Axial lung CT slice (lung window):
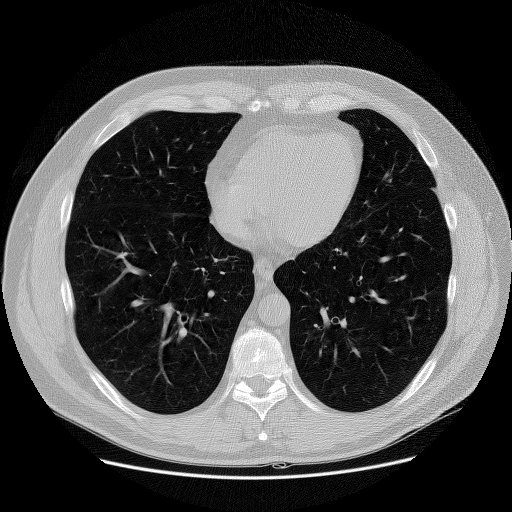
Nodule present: no